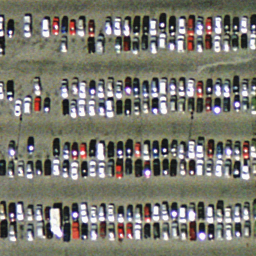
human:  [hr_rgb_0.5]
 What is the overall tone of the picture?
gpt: parking lot